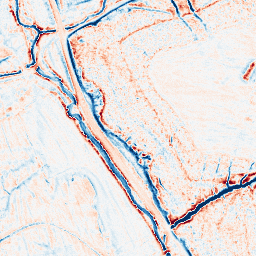
Category: edge_preserving
Decomposition family: anisotropic_diffusion
Decomposition parameters: iterations: 50
kappa: 50
gamma: 0.05
Upsampling method: quintic
Upsampling parameters: scale: 4
Upsampling scale: 4